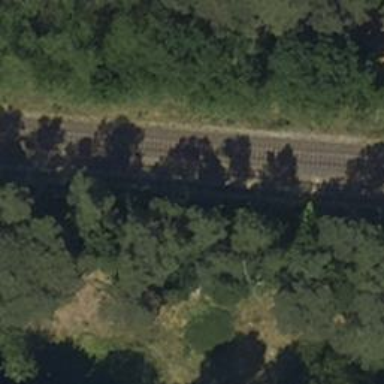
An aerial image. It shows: Railway milestone.